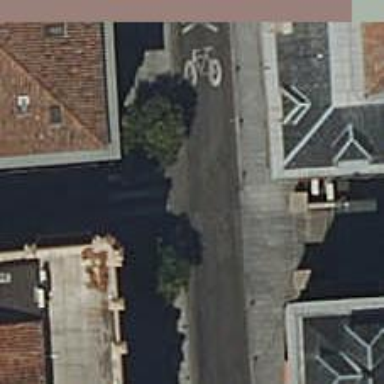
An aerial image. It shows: Residential road with shared lane for cycling.